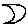
Label: moon